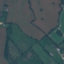
Label: Pasture